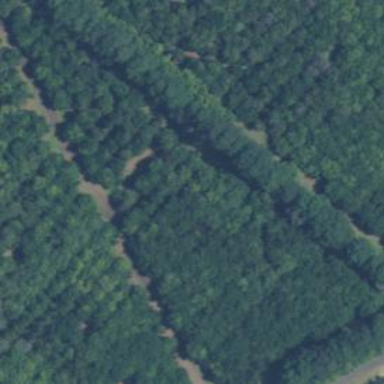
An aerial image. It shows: Orchard filled with macadamia trees.